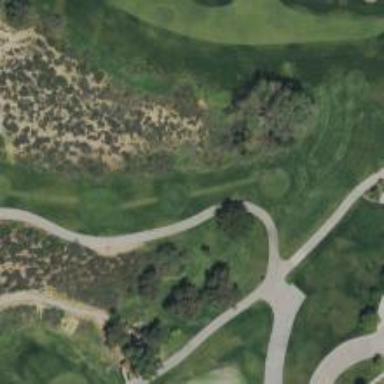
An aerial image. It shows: Service road designated as golf cart path.